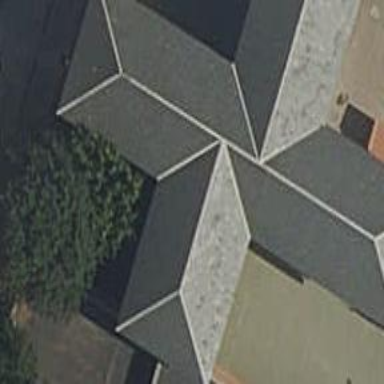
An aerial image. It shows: Building with hipped roof design.